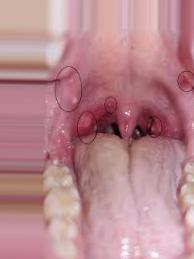
Condition: Mouth Ulcer